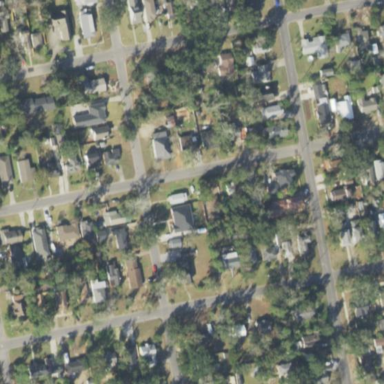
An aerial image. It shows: Residential area composed of single-family homes.